【题型】填空题　【知识点】立体几何　【难度】easy
“阿基米德多面体”是由边数不全相同的正多边形围成的多面体，它体现了数学的对称美.将正方体沿交于一个顶点的三条棱的中点截去一个三棱锥，如此截去八个三棱锥得到一个阿基米德多面体，则该阿基米德多面体的棱有 \underline{\quad\quad} 条.
【解答】
\noindent \textbf{【答案】} 24

\vspace{0.5em}
\noindent \textbf{【分析】}作出正方体，在正方体中观察可得.

\vspace{0.5em}
\noindent \textbf{【解析】}由题可知，如图，正方体每个面中有4条，所以该阿基米德多面体的棱共有$4 \times 6 = 24$条.

\vspace{0.5em}
\noindent 故答案为：24

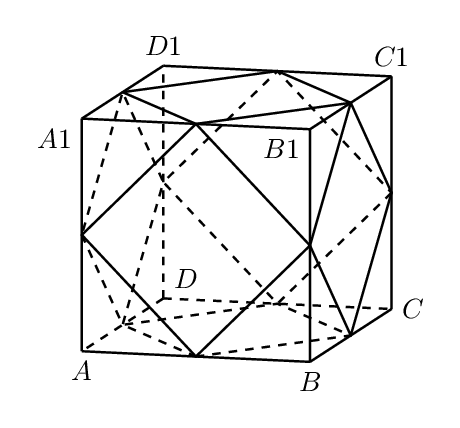